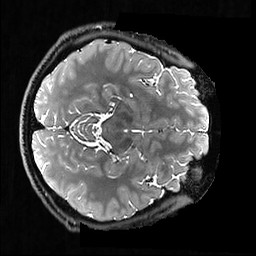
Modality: T2w
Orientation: axial
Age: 23
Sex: male
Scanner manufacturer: ge
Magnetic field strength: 3 T
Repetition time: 3.202 s
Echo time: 0.05923 s